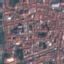
Land use / land cover: Residential